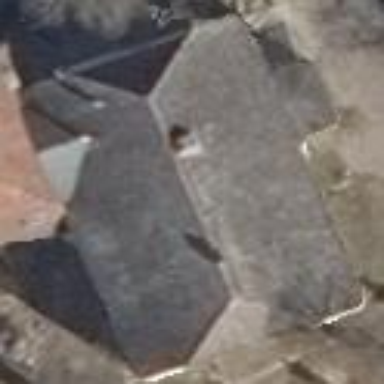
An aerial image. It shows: Building with half-hipped roof.